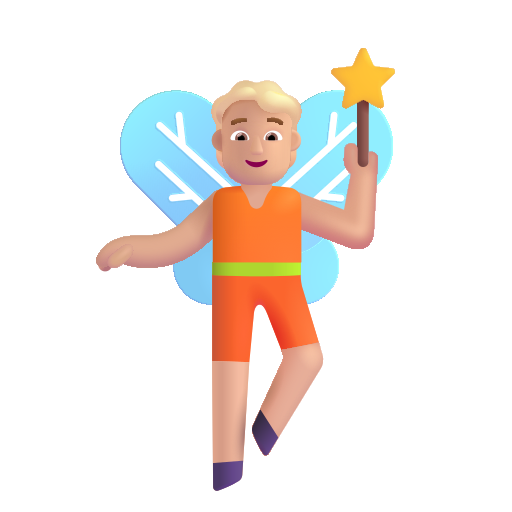
person fairy color  light